Question:
How do I change the vertical alignment of the text in a CTFramesetter frame? I want my text to be in the middle instead of being at the . I am using Core Text framework. There is a setting of the paragraph to change horizontal aligment but not vertical.
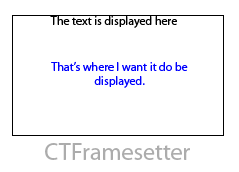
Answer: Finally figured it out ...
'''
CGRect boundingBox = CTFontGetBoundingBox(font);
//Get the position on the y axis
float midHeight = self.frame.size.height / 2;
midHeight -= boundingBox.size.height / 2;
CGPathAddRect(path, NULL, CGRectMake(0, midHeight, self.frame.size.width, boundingBox.size.height));
'''